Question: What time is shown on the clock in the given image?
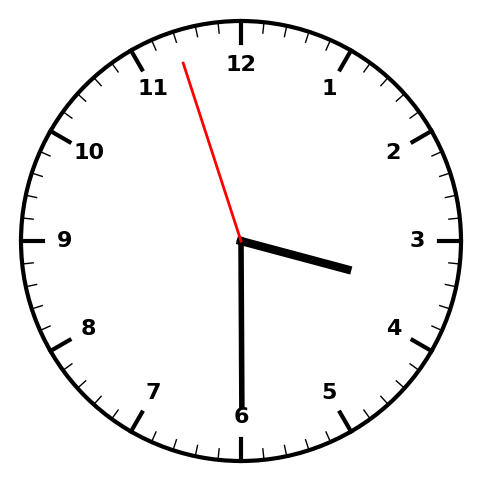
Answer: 03:29:57